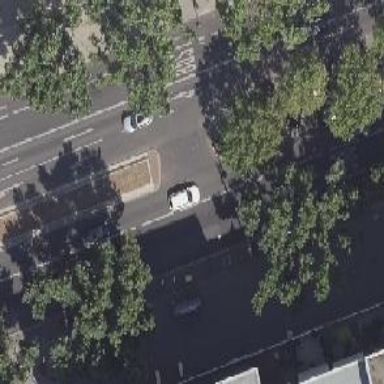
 and shared bus and cycleway on the right side."